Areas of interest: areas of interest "Park Square"
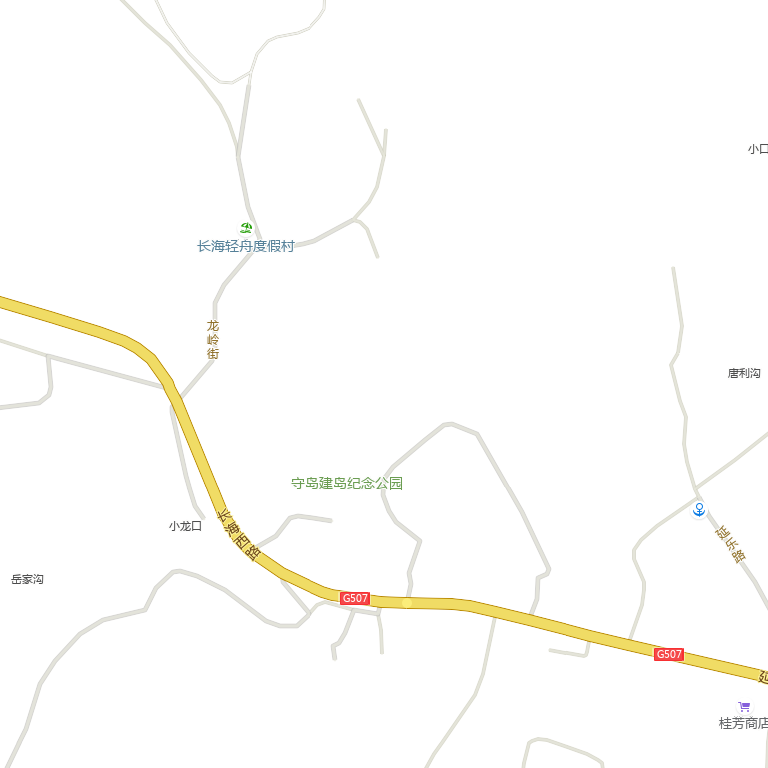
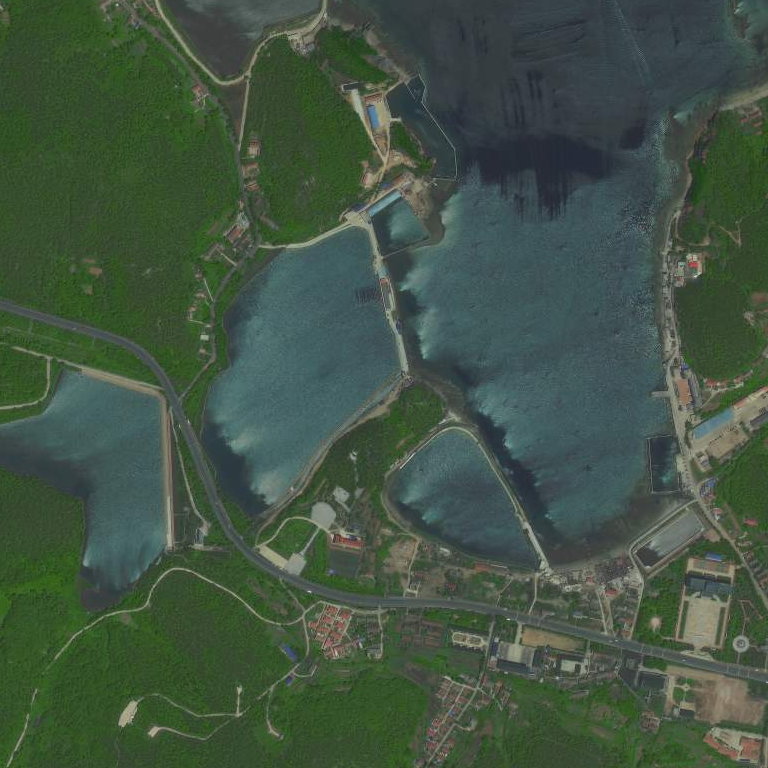